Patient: sex F, age 58
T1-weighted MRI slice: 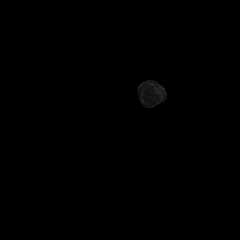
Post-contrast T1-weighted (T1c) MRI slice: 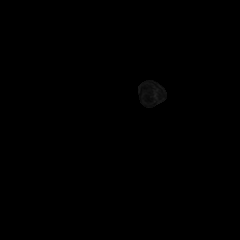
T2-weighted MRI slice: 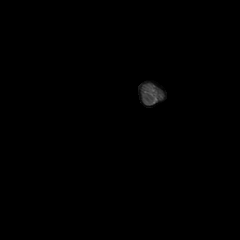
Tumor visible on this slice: no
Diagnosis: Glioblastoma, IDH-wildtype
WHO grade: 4